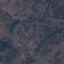
Land use / land cover class: HerbaceousVegetation